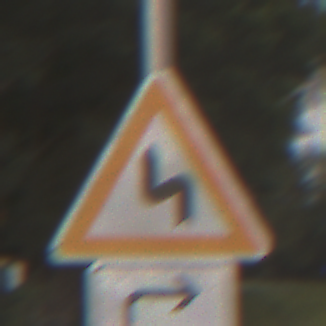
Verkehrszeichen: DoppelkurveZunaechstLinks
Zusatzzeichen unten: RichtungsangabeDurchPfeile5
Umgebung: Outdoor, Nature
Tageszeit: SunriseSunset
Wetter: Clear
Licht: Natural
Jahreszeit: NotSpecified
Kontrast: LowContrast